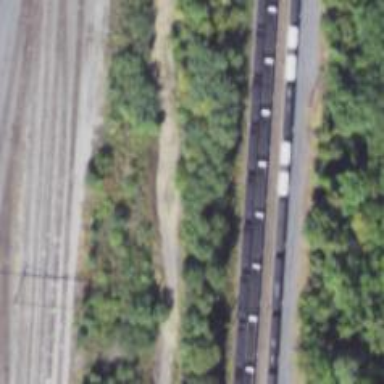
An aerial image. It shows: Unused railway yard.